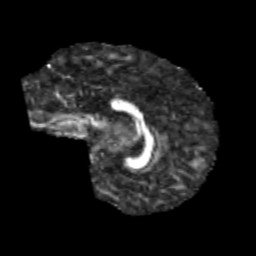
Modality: FA
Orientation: sagittal
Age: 9
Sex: male
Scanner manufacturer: siemens
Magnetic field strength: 3 T
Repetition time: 3.8 s
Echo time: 0.07 s